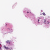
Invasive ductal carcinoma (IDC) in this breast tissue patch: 0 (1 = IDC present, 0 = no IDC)